Chest X-ray:
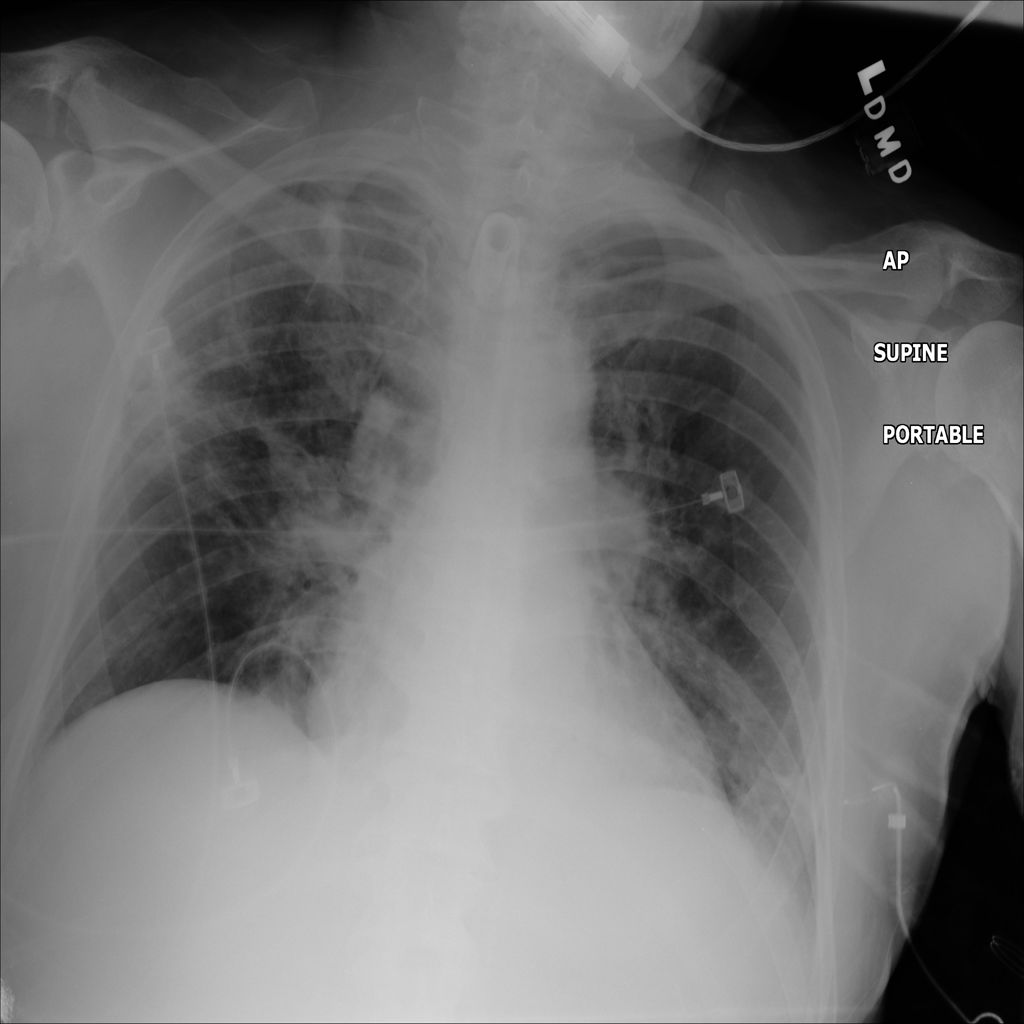
Findings: Consolidation, Effusion
No abnormal finding: no